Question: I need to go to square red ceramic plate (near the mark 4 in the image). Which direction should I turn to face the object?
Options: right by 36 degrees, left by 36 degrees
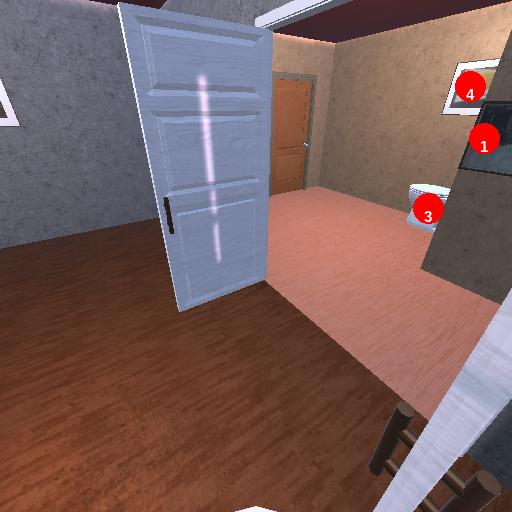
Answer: right by 36 degrees